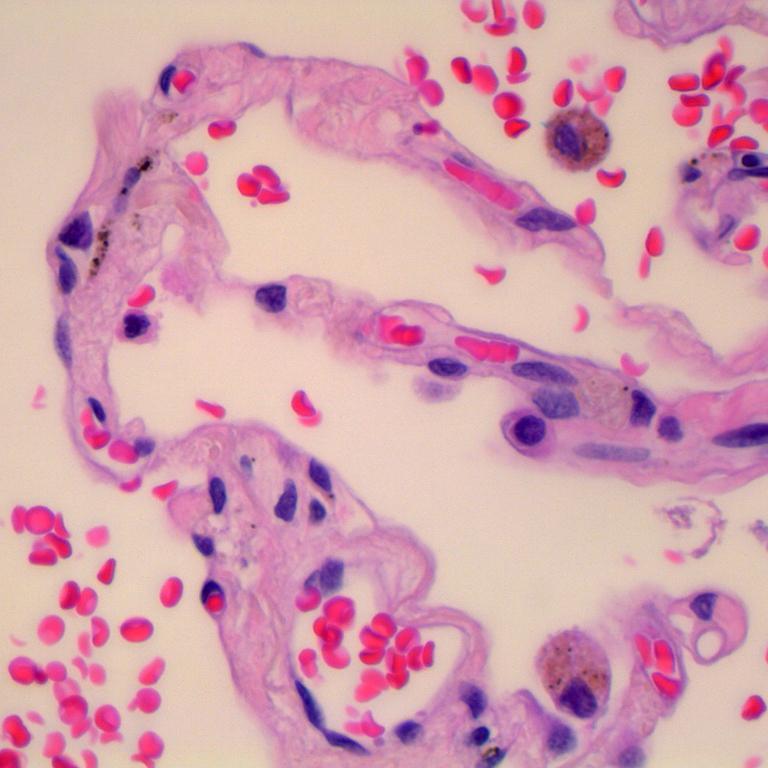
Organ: lung
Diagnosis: benign